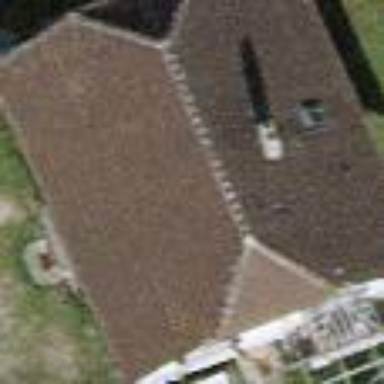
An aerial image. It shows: Half-hipped roof house.